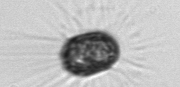
Label: Corethron_hystrix